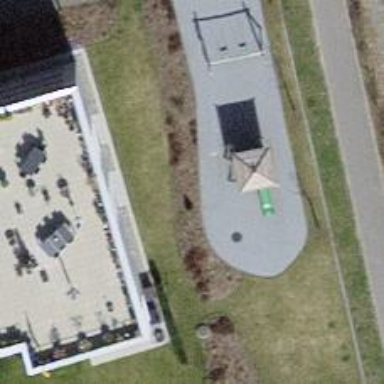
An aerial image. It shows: Playground area for leisure activities on the land.